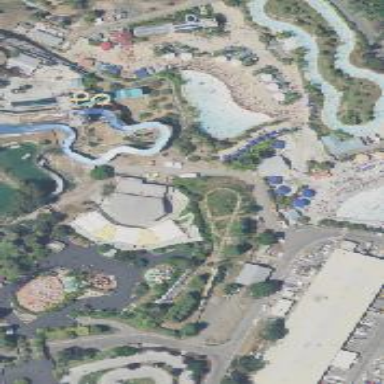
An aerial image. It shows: Water slide attraction.